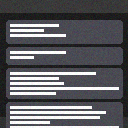
Screen state: on